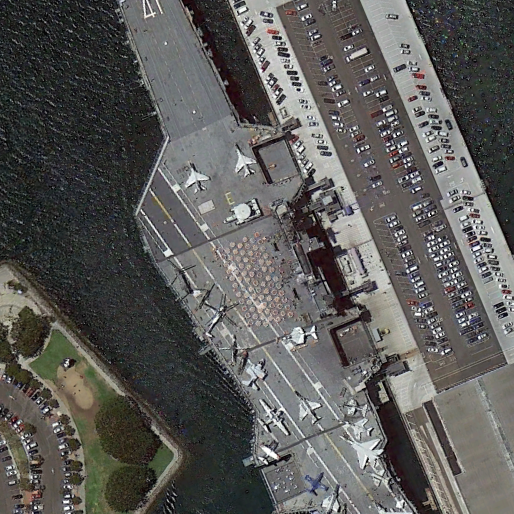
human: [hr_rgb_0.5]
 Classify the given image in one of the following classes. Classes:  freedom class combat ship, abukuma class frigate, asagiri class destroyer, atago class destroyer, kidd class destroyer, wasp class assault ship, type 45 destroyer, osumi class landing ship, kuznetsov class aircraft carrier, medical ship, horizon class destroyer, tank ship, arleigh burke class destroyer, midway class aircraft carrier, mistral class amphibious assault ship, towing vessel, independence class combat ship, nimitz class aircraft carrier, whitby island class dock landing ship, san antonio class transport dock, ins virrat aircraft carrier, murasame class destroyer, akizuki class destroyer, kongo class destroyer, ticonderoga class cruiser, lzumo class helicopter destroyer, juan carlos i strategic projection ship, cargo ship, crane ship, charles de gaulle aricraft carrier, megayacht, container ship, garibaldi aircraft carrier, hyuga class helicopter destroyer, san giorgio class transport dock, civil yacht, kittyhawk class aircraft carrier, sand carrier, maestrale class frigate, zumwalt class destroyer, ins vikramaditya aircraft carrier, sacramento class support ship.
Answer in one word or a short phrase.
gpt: Midway class aircraft carrier